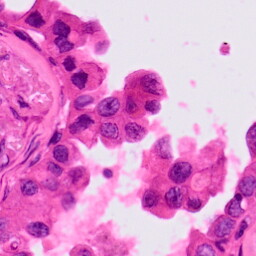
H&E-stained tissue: Lung